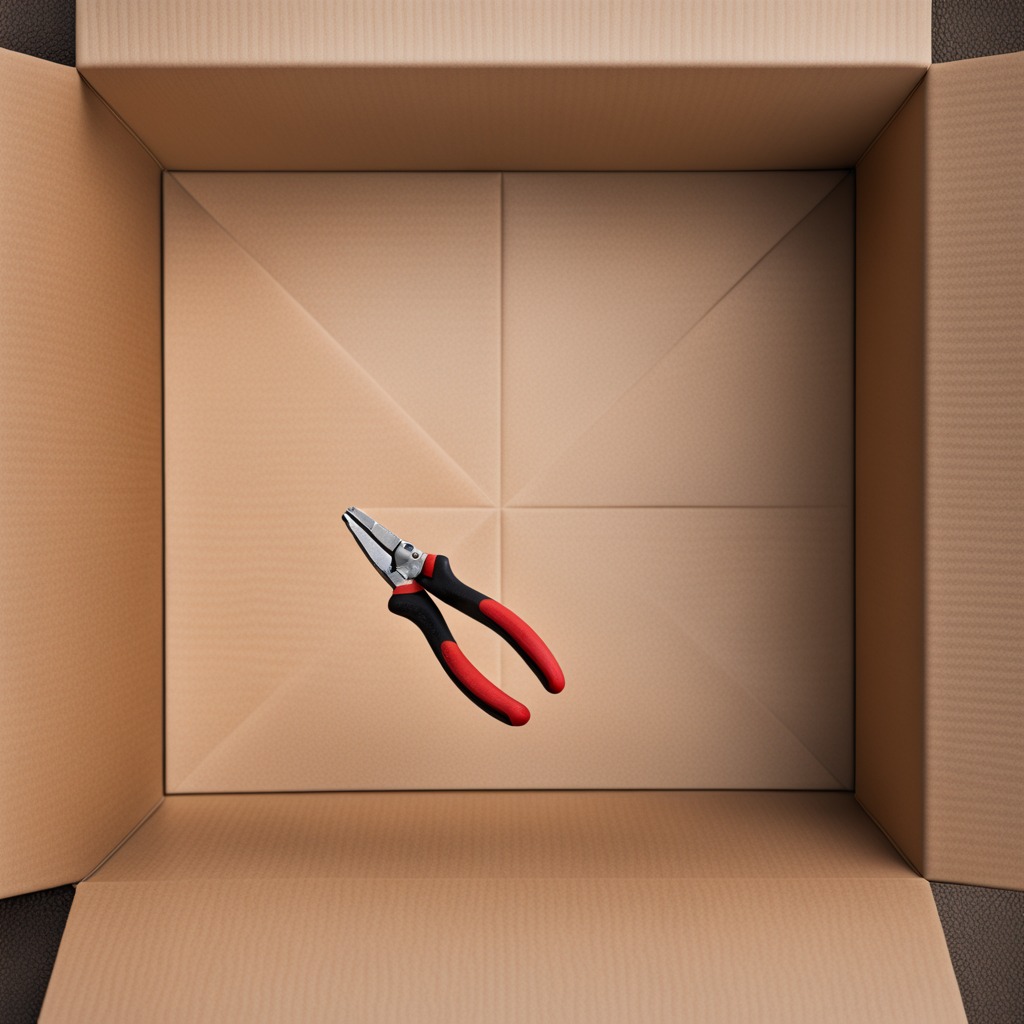
A plier lying on a cardboard box surface in an outdoor workshop during daytime bright natural light soft shadows slightly creased but